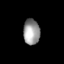
Tissue: lung
Cell type: Fibroblasts
Senescence score: 0.6716
Nuclear area (px): 411
Mean DAPI intensity: 154.134